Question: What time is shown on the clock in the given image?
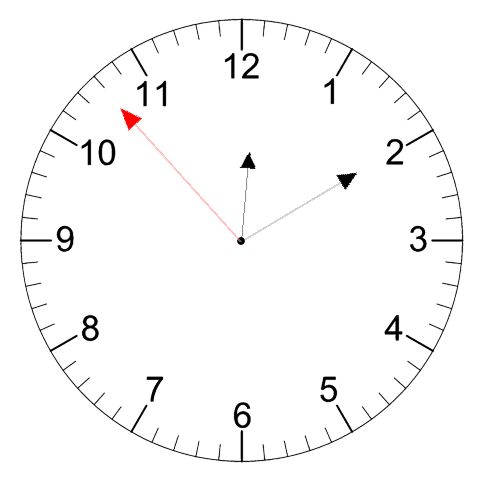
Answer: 12:09:53